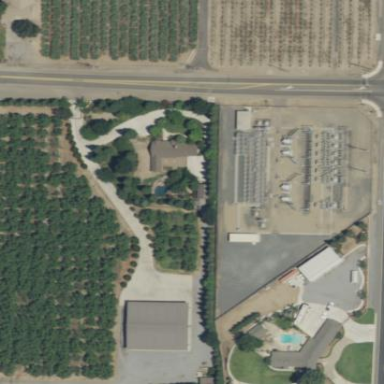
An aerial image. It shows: Outdoor distribution level power substation.